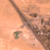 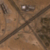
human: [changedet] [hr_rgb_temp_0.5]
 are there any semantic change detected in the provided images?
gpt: New road orthogonal to the old one and some constructions were built in the desert.